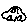
Label: car